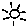
Label: sun